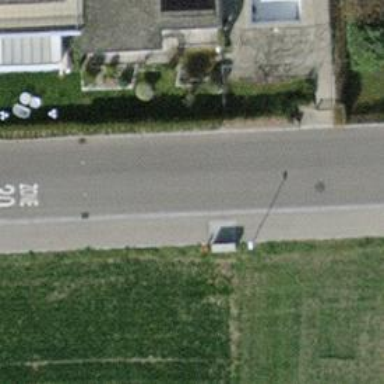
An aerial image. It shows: Street cabinet.